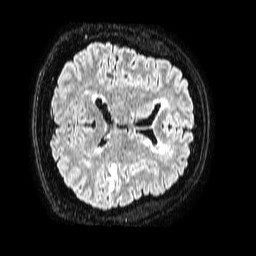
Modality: FLAIR
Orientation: axial
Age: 34
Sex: female
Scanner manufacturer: philips
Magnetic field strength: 1.5 T
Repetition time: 4.8 s
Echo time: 0.3 s